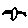
Label: bird